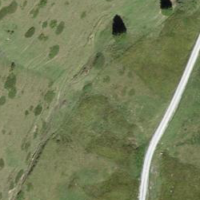
EUNIS habitat code: 23
Species observed at this site:
Caltha palustris